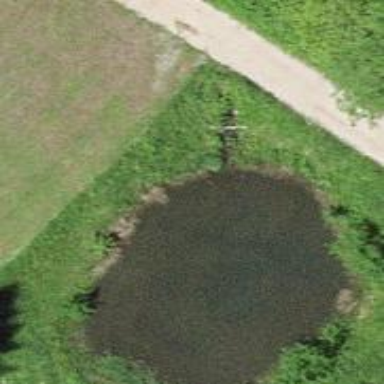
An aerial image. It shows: Peaceful pond surrounded by nature.